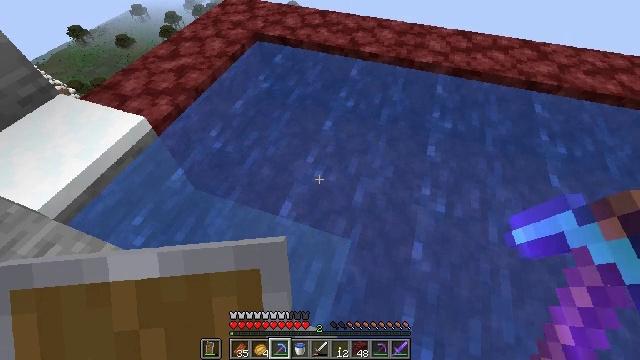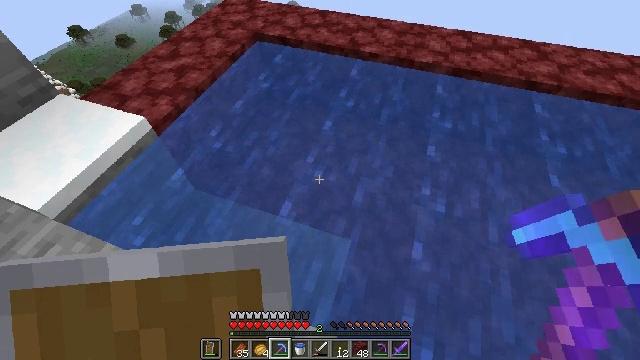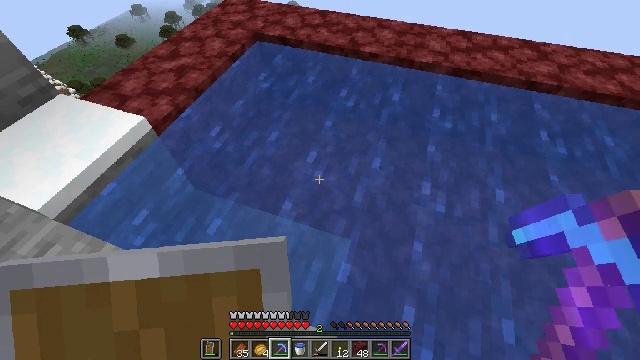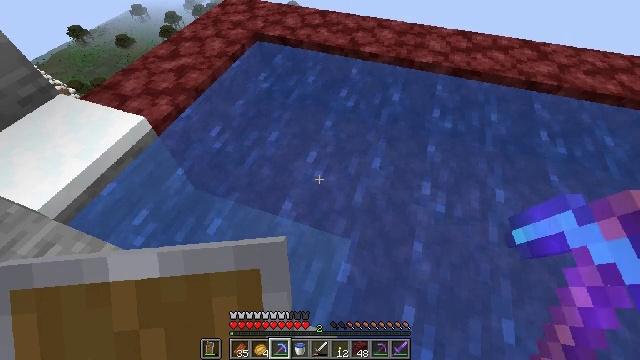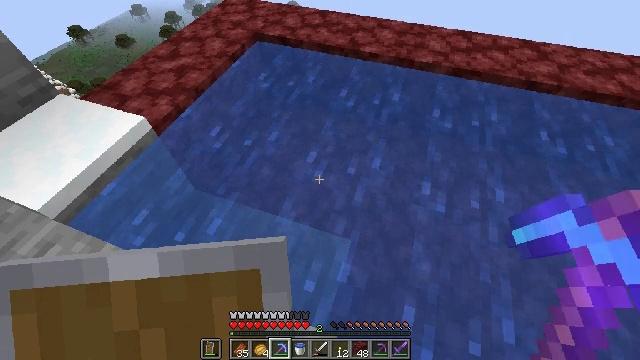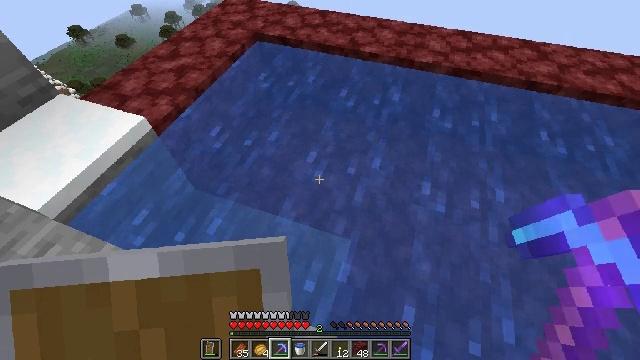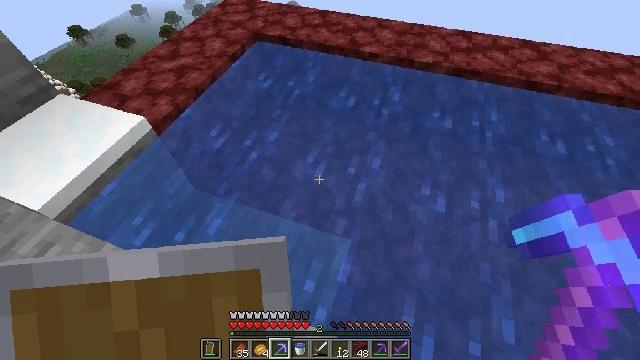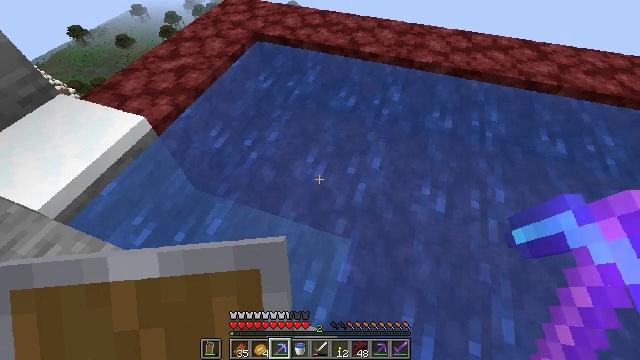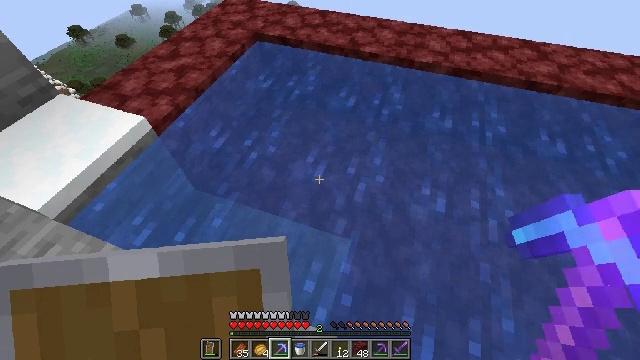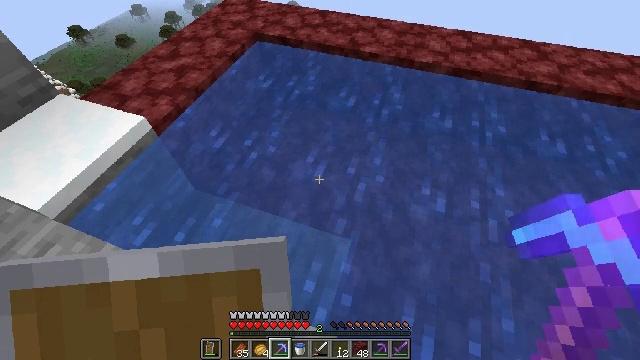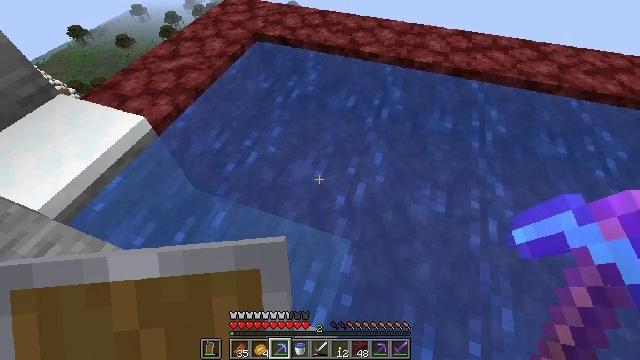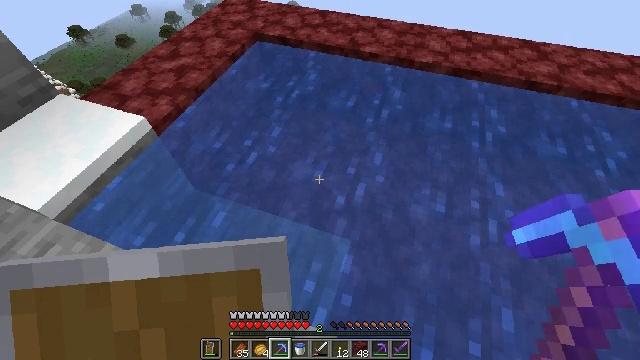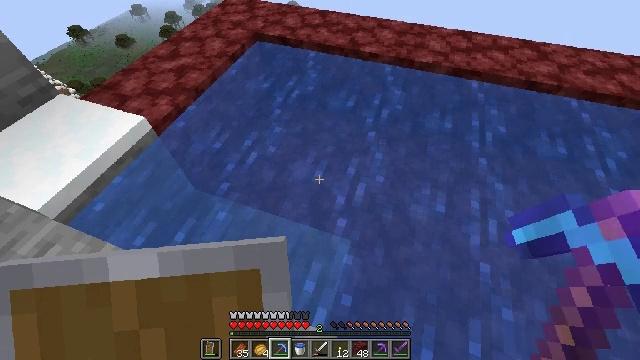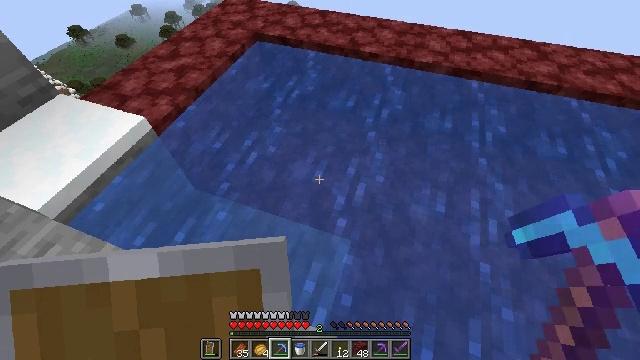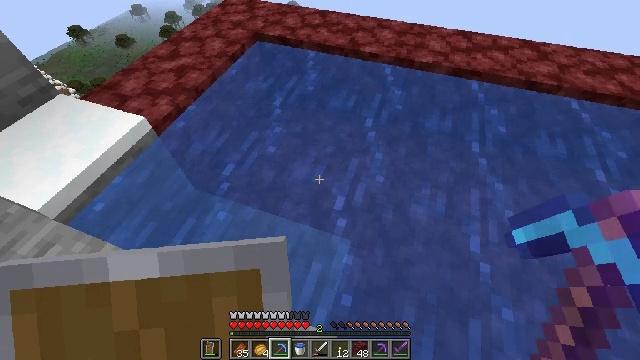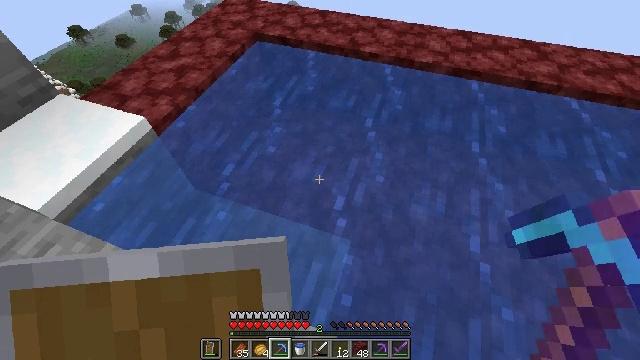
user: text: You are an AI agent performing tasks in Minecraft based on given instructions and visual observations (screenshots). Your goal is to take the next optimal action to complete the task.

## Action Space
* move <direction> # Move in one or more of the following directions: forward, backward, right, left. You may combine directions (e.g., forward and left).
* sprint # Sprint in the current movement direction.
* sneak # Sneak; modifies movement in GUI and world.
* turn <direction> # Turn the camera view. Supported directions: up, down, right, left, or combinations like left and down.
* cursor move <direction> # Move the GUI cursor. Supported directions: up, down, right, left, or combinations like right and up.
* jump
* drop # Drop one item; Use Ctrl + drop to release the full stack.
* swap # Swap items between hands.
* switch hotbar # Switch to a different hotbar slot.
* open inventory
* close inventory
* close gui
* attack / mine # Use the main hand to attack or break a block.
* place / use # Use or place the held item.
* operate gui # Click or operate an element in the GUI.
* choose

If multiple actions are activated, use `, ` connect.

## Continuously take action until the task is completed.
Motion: motion action
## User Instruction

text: Break the ice to collect it.
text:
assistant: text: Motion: no_op
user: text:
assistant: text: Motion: no_op
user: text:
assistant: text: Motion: no_op
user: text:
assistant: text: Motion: no_op
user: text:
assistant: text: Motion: no_op
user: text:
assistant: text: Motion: no_op
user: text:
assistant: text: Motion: no_op
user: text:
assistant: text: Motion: no_op
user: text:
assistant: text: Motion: no_op
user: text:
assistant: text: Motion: no_op
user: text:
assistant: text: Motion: no_op
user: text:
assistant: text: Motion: no_op
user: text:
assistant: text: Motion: no_op
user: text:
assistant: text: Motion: no_op
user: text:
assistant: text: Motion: no_op
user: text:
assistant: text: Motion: no_op
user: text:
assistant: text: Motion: no_op
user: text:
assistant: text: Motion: no_op
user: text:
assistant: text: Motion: no_op
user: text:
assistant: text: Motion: no_op
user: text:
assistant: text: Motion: no_op
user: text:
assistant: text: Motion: no_op
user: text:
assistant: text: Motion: no_op
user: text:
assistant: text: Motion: no_op
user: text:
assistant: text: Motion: no_op
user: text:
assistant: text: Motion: no_op
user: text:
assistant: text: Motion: no_op
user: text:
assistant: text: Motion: no_op
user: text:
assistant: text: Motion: no_op
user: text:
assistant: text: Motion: no_op